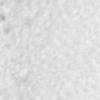
Label: no_change